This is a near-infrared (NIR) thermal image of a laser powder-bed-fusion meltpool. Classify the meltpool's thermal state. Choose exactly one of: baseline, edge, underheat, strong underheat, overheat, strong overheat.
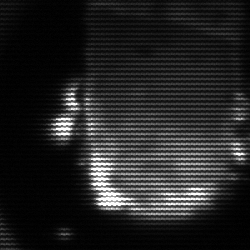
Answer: baseline